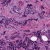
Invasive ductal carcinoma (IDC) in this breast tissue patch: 0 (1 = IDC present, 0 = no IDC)